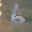
Label: 6